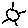
Label: sun